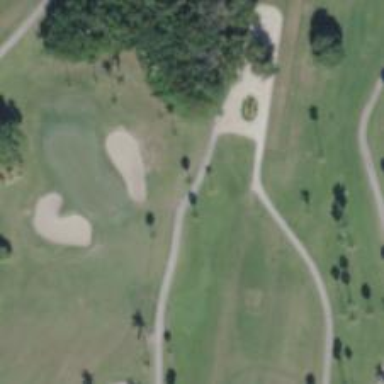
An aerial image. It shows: Path for golf carts.